Question: I'm looking for a solution to render image before uploading via input URL.

'''
<input name="thumbnail" placeholder="Post image URL here" />
'''
I've been trying methods <URL>;"' to above mentioned code does nothing. It appears they only work with local files only.
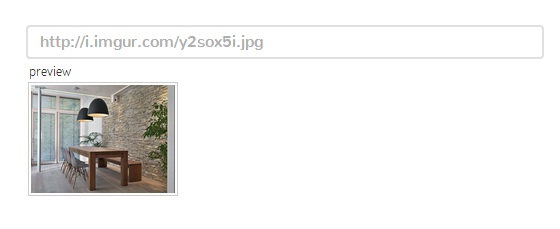
Answer: use the value of the input as the source for an image tag. You can hide and show the image tag, create a new image each time, wait for the load event and show a spinner, use a default image, the possibilities are endless.
'''
$('[name="thumbnail"]').on('change', function() {
$('img.preview').prop('src', this.value);
});
'''
<URL>